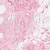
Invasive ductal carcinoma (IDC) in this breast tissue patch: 0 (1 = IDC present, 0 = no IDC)